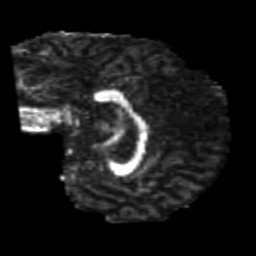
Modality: FA
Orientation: sagittal
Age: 26
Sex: male
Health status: healthy
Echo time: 0.074 s